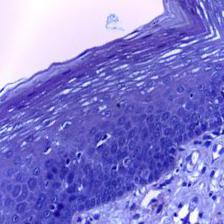
Diagnosis: Normal